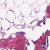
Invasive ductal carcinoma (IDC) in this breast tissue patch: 0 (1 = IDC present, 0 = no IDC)